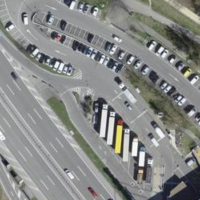
EUNIS habitat code: 57
Species observed at this site:
Milvus milvus